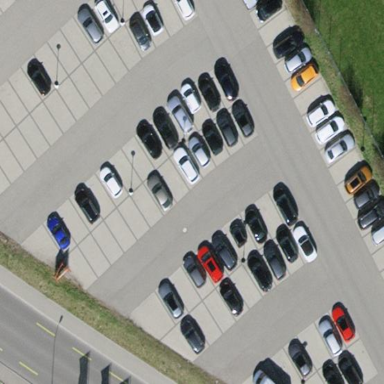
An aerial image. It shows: Parking area with sett surface.